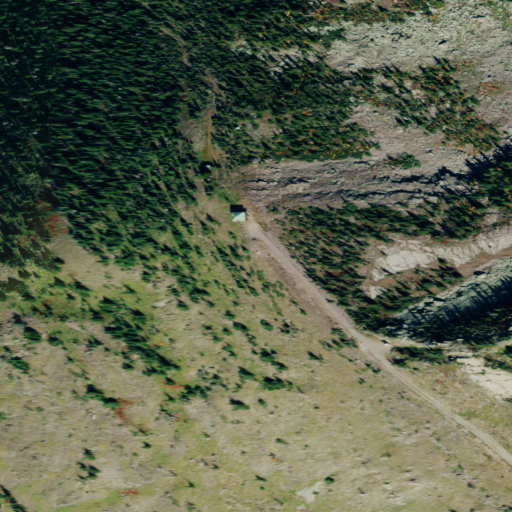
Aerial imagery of mountain in Montana named Werner Peak containing shrub, evergreen forest, and barren land